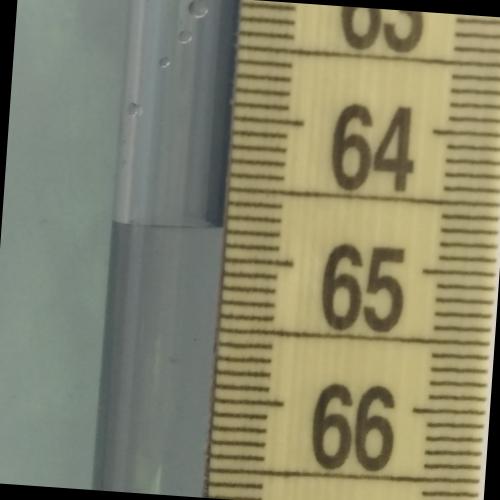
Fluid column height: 64.8 cm